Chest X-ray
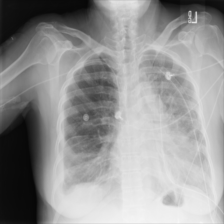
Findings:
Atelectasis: negative
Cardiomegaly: negative
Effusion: positive
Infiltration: negative
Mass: negative
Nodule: negative
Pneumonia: negative
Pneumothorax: negative
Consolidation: negative
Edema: positive
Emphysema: negative
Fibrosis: negative
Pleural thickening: negative
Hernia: negative